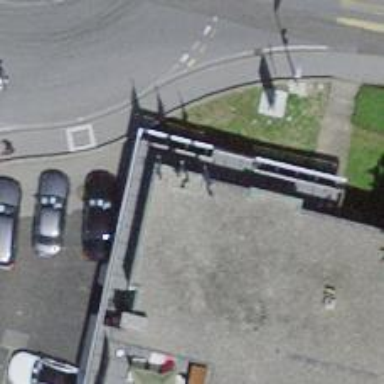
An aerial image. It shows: Sidewalk along the footway.